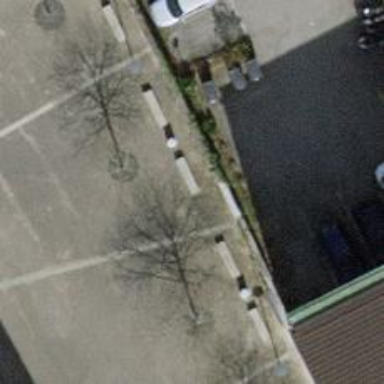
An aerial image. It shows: Concrete bench.